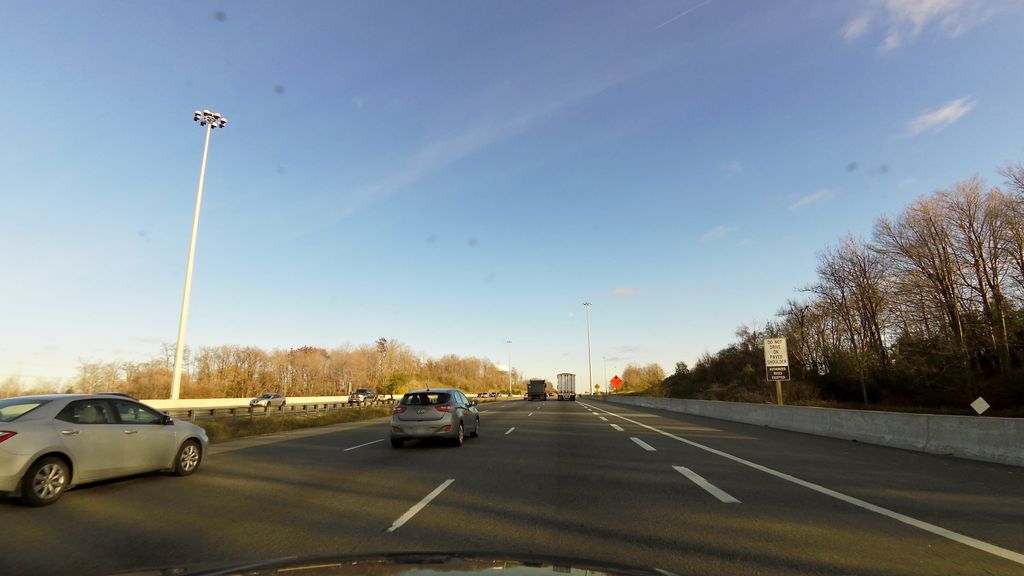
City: kitchener-waterloo